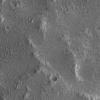
Atmospheric dust classification: not_dusty